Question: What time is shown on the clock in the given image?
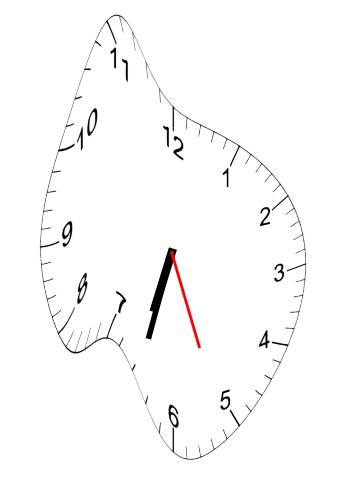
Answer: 06:32:26